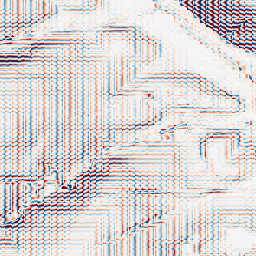
Category: wavelet
Decomposition family: wavelet_biorthogonal
Decomposition parameters: wavelet: bior1.3
level: 3
Upsampling method: bicubic_3x
Upsampling parameters: scale: 3
Upsampling scale: 3